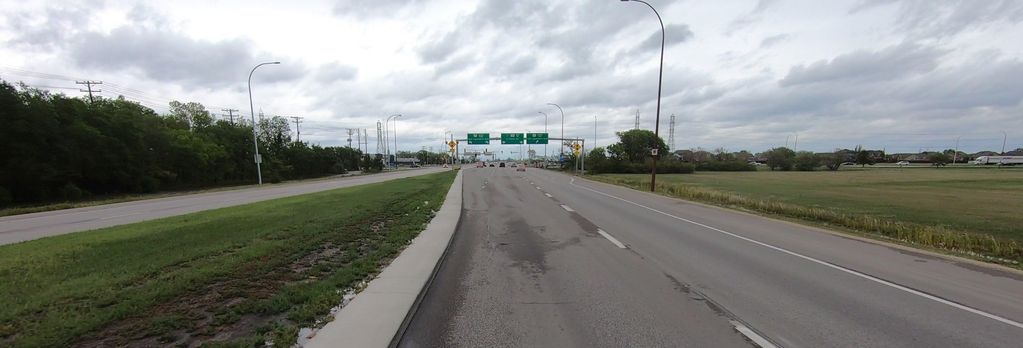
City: winnipeg